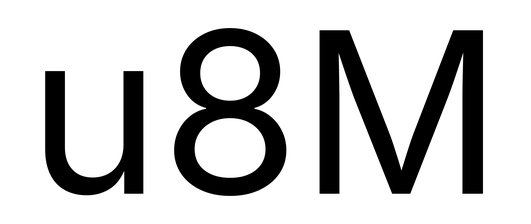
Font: Inter_Regular